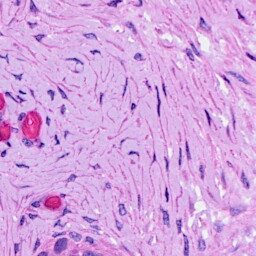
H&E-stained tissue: Ovarian